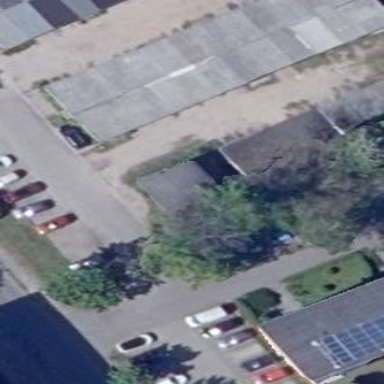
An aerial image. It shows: Group of garages.